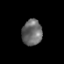
Tissue: prostate
Cell type: T cells
Senescence score: 0.3493
Nuclear area (px): 508
Mean DAPI intensity: 105.439